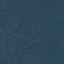
Label: Forest